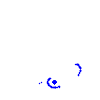
Particle: proton